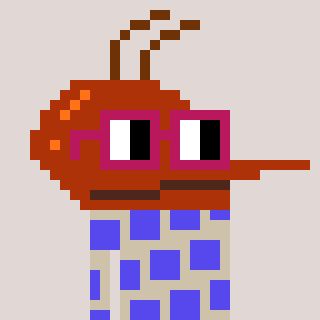
a pixel art character with square dark red glasses, a mosquito-shaped head and a bege-colored body on a warm background